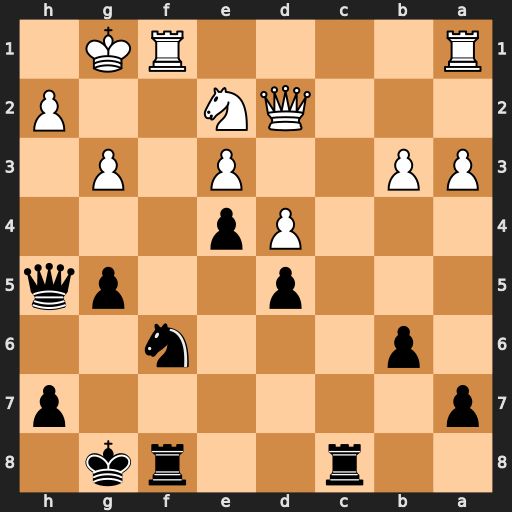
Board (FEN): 2r2rk1/p6p/1p3n2/3p2pq/3Pp3/PP2P1P1/3QN2P/R4RK1
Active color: b
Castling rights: -
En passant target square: -
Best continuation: Ng4 Nf4 gxf4